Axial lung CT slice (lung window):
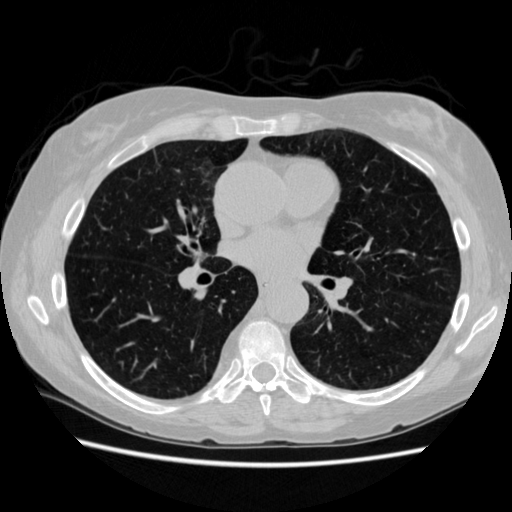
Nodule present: no